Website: home-depot
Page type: customer-info-address
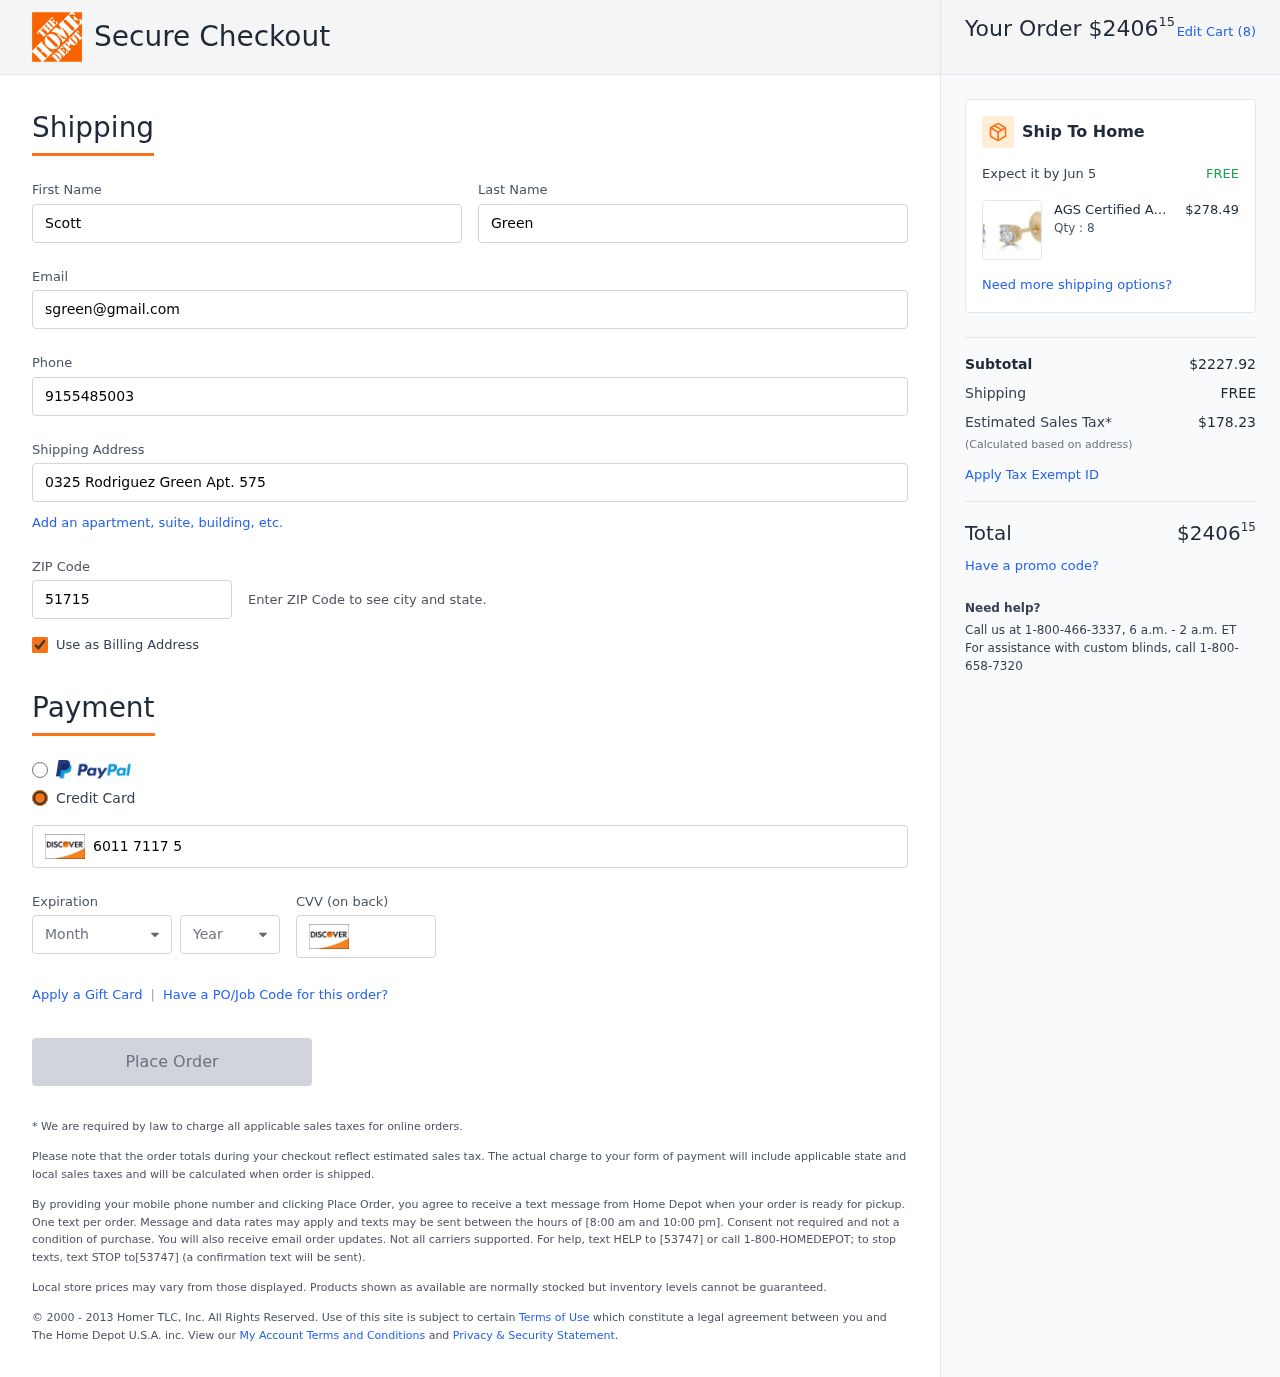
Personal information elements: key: PII_CARD_CVV
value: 211
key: PII_CARD_EXPIRY_MONTH
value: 12
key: PII_CARD_EXPIRY_YEAR
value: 28
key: PII_CARD_NUMBER
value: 6011 7117 5763 9535
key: PII_EMAIL
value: sgreen@gmail.com
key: PII_FIRSTNAME
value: Scott
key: PII_LASTNAME
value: Green
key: PII_PHONE
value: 9155485003
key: PII_POSTCODE
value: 51715
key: PII_STREET
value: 0325 Rodriguez Green Apt. 575
Product elements: key: PRODUCT1_BRAND
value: AGS Certified
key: PRODUCT1_NAME
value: AGS Certified 14k Yellow Gold Round-Cut Diamond Stud Earrings (3/4cttw, K-L Color, I1-I2 Clarity)
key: PRODUCT1_NAME
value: AGS Certified 14k Ye...
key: PRODUCT1_PRICE
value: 278.49
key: PRODUCT1_QUANTITY
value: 8
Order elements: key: ORDER_TOTAL
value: $240615
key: ORDER_NUM_ITEMS
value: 8
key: ORDER_DELIVERY_DATE
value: Jun 5
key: ORDER_SUBTOTAL
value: $2227.92
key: ORDER_SHIPPING_COST
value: FREE
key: ORDER_TAX
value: $178.23